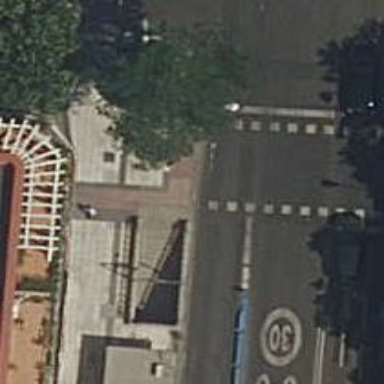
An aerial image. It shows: Subway entrance.